Contrast-enhanced CT slice 65 of 87
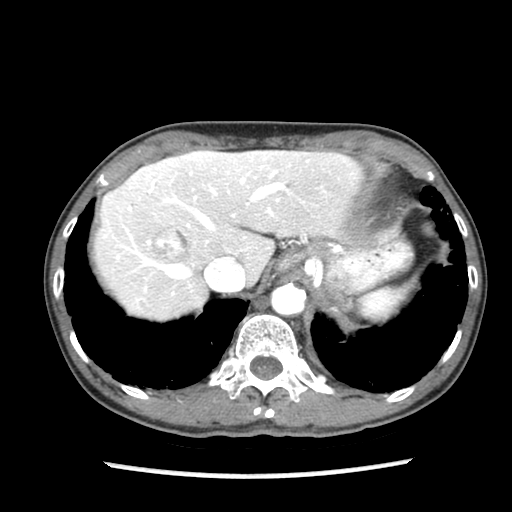
Segmented voxel counts for this case:
Liver: 747525 voxels
Tumor mass: 8711 voxels
Portal vein: 20120 voxels
Abdominal aorta: 8918 voxels